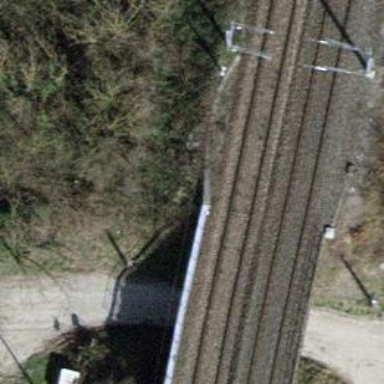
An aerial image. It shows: Bridge over railway with electrified contact lines.